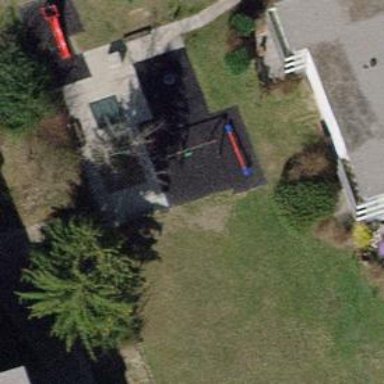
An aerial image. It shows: Playground with swings.